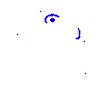
Particle: electron